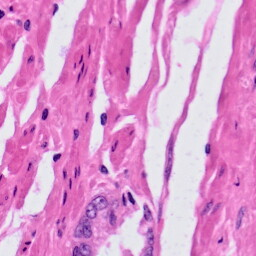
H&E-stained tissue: Prostate